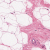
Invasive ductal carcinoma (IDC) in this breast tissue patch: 0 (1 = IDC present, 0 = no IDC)